Interaction volume radius: 5 \u00c5
Interaction volume height: 15 \u00c5
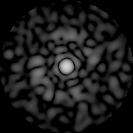
Disorder parameter: 0.8407